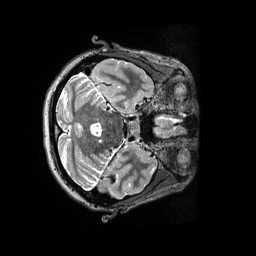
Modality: T2w
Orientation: axial
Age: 22
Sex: female
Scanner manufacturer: siemens
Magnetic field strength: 3 T
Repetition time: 3.2 s
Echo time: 0.564 s